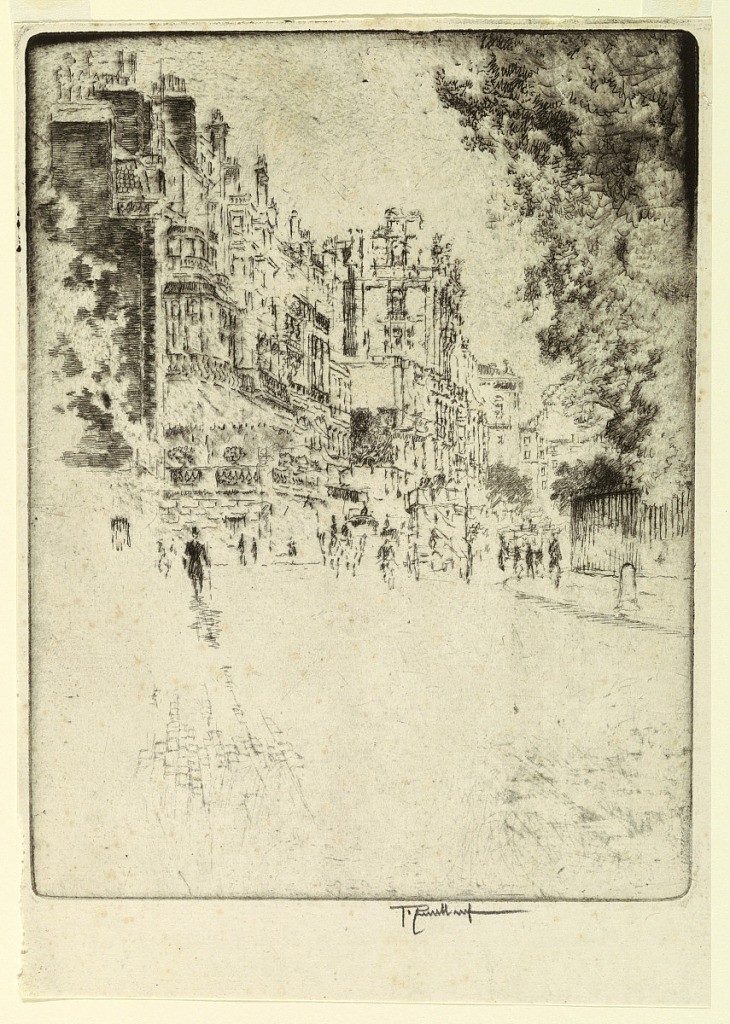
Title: Park Lane
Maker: Joseph Pennell, American, active England, 1857–1926
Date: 1904
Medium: Etching on paper
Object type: Print
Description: Vertical rectangle. Row of houses seen in left distance; trees and fence of Hyde Park, right. Figures in middle and far distance.